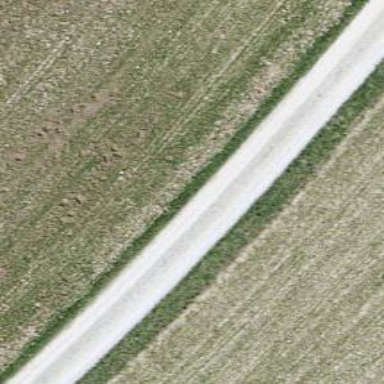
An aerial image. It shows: Unclassified road with grade1 track type.